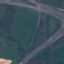
Land use / land cover: Highway